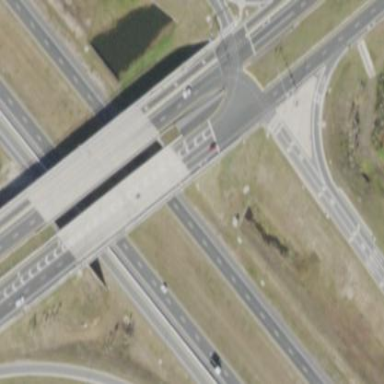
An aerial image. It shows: Man-made bridge.